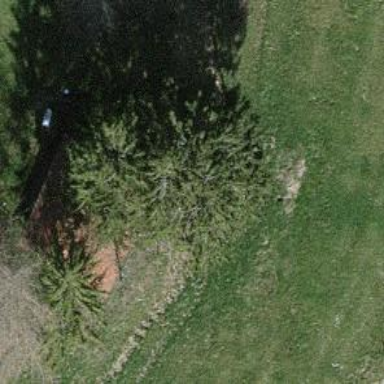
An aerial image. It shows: Single tag "natural: tree."